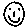
Label: smiley face